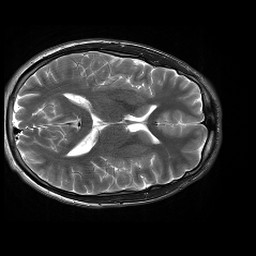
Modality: T2w
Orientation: axial
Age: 26
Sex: male
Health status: healthy
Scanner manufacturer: siemens
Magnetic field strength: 3 T
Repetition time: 4.01 s
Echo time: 0.116 s